Aerial crown-view tile of a tropical tree (Barro Colorado Island, Panama), acquired 20240716:
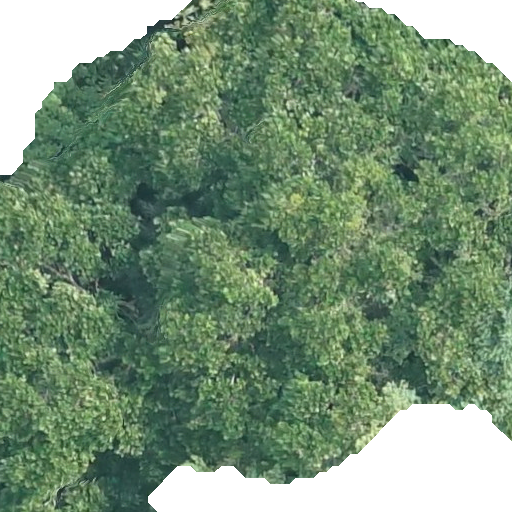
Species: Anacardium excelsum
GBIF accepted scientific name: Anacardium excelsum
Crown area: 411.754 m²